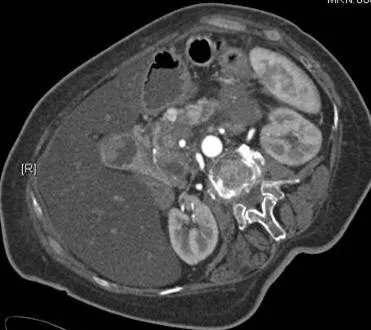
Arterial phase of the computed tomography scan of the abdomen shows a hypervascularized area (arrows) in the pancreatic body.
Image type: radiology (ct)